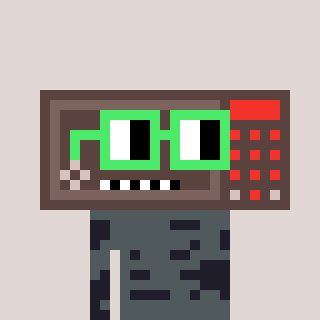
a pixel art character with square light green glasses, a wallsafe-shaped head and a grayscale-colored body on a warm background